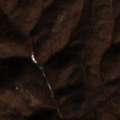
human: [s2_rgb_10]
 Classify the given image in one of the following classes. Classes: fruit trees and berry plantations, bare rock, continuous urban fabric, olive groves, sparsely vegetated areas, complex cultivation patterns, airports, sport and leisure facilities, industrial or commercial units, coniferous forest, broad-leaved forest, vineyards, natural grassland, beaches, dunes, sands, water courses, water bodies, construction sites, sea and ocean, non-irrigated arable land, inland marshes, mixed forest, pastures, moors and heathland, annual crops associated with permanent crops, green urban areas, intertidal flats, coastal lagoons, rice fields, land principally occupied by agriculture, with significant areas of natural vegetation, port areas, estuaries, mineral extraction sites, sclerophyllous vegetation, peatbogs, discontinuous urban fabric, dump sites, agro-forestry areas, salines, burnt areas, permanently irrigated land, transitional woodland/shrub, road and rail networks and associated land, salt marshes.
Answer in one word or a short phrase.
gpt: broad-leaved forest